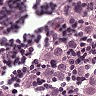
Metastatic tissue present: yes